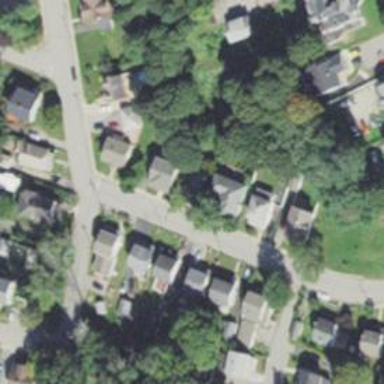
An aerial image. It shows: Residential driveway used as service road.